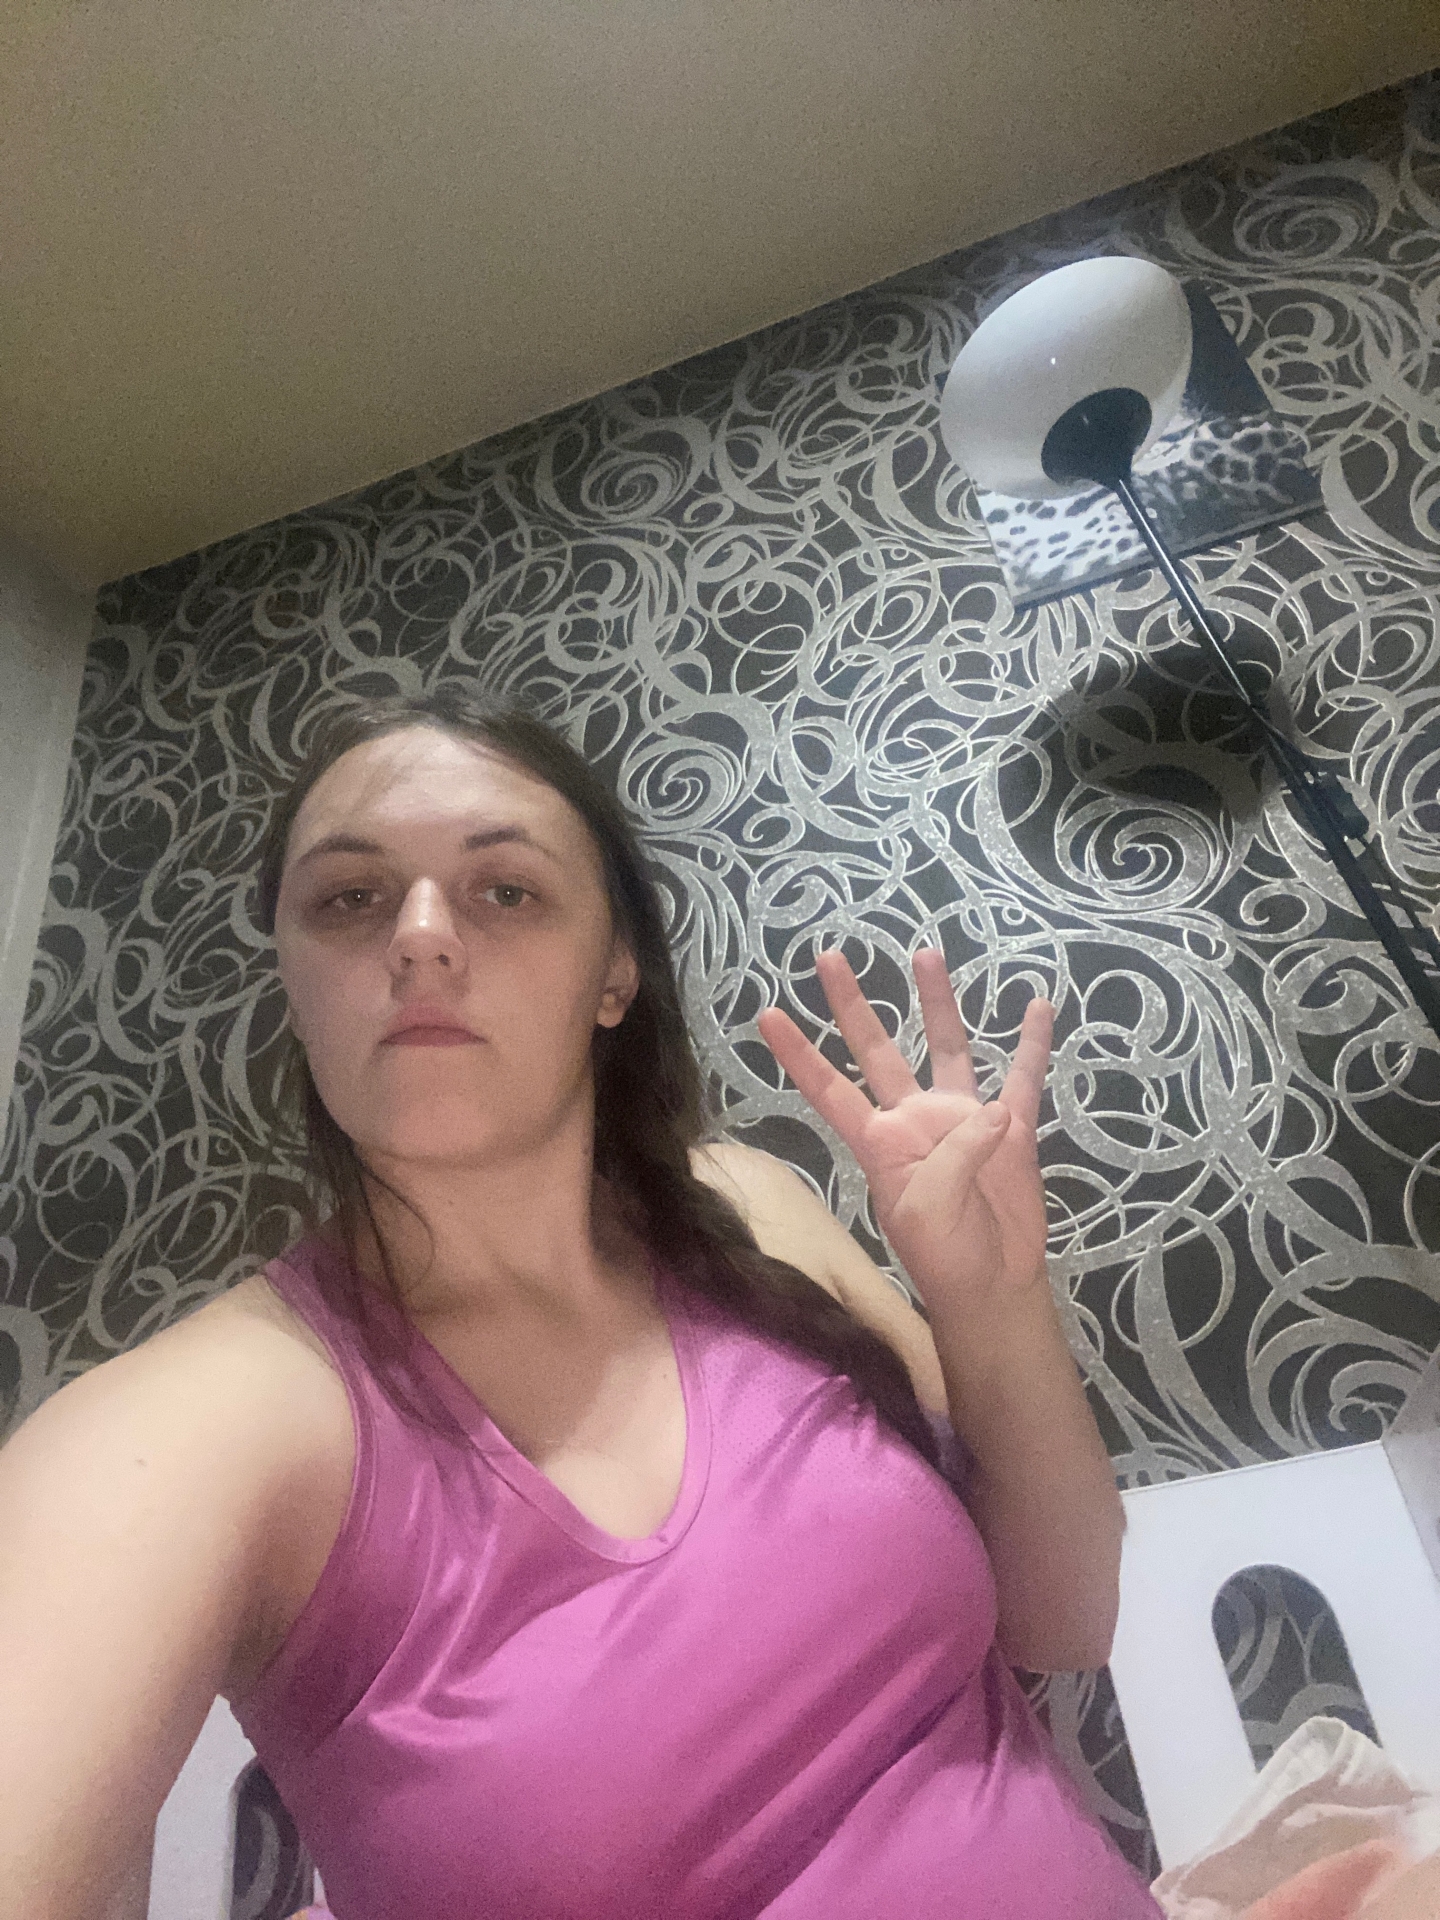
Label: noise